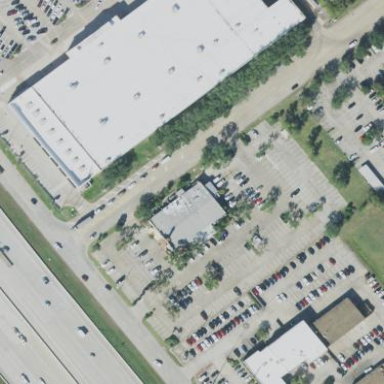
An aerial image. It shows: Retail building.